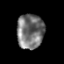
Tissue: prostate
Cell type: T cells
Senescence score: 0.2856
Nuclear area (px): 918
Mean DAPI intensity: 117.15